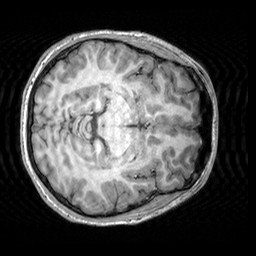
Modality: T1w
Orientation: axial
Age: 20
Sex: male
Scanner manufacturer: siemens
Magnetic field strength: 3 T
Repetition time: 2.3 s
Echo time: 0.00303 s